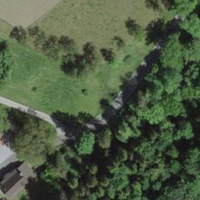
EUNIS habitat code: 41
Species observed at this site:
Vicia sepium
Caltha palustris